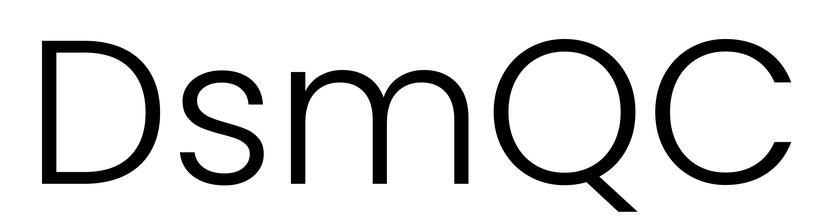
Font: Poppins-Light